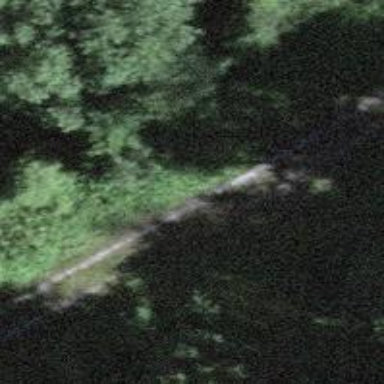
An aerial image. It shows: Track with grade2 tracktype.